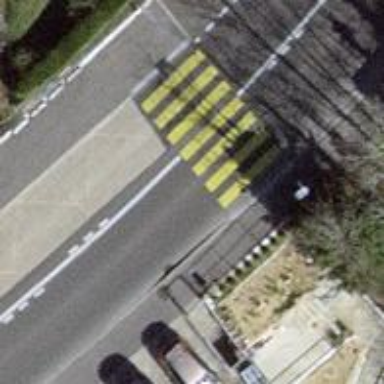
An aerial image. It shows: Uncontrolled road crossing.